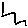
Label: zigzag